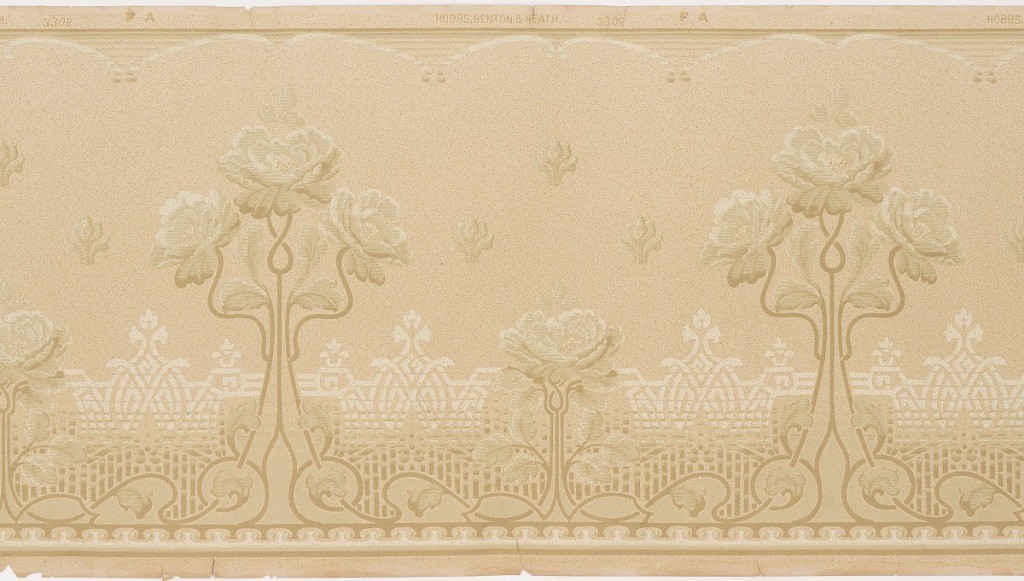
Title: Frieze
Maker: Hobbs, Benton & Heath, Hoboken, New Jersey
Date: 1905–1915
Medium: Machine-printed paper
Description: Design of roses linked by flowing and intertwining stems. Background has thick lines that intertwine to create medallion forms. Top border edged with simplified rinceau. Background stipled and has small lines creating texture. Printed in shades of green on a tan background.